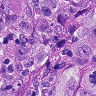
Metastatic tissue present: yes